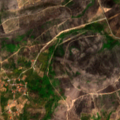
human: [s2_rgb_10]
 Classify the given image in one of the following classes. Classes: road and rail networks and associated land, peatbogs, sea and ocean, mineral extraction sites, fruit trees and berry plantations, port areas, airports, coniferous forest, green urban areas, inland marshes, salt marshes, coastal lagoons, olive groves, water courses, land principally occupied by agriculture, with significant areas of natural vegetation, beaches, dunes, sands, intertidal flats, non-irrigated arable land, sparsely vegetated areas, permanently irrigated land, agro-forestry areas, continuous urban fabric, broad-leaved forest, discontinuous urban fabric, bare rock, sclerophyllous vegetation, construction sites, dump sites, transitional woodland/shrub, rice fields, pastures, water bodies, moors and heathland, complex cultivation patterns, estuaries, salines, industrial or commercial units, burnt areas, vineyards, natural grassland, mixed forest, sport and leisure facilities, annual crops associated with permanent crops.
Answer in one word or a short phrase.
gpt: land principally occupied by agriculture, with significant areas of natural vegetation, transitional woodland/shrub